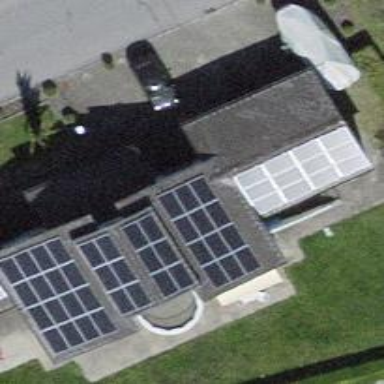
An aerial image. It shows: Solar power generator utilizing photovoltaic technology with solar photovoltaic panels.